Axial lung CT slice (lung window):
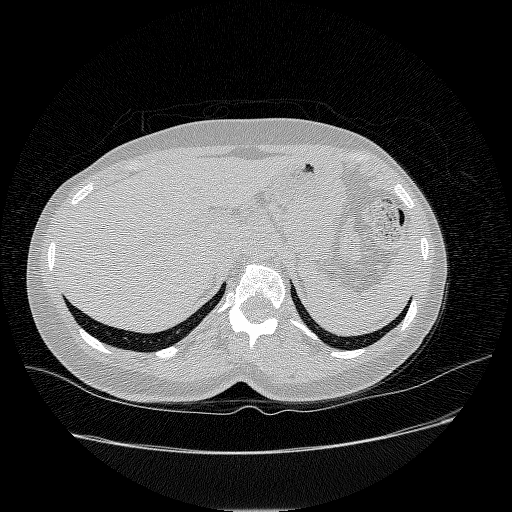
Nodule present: no